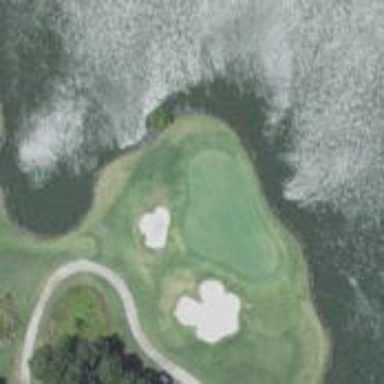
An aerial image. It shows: View of golf hole.